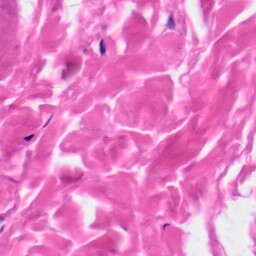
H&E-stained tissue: Skin